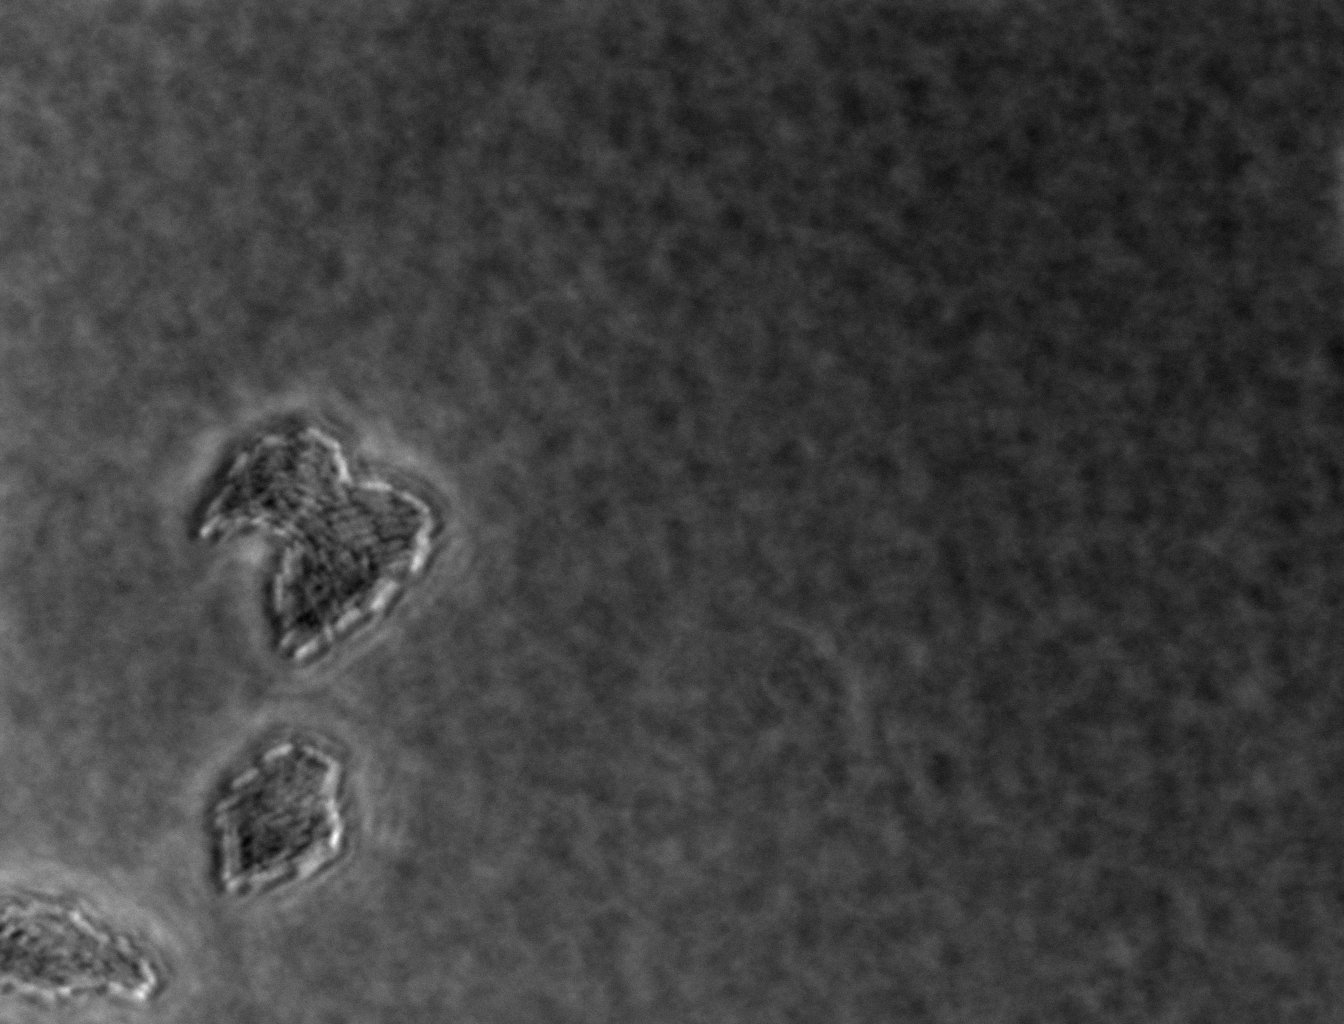
Defocused phase contrast microscopy, 60x objective, 3 h incubation